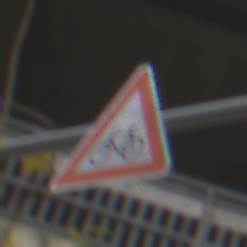
Verkehrszeichen: RadverkehrRechts
Umgebung: Outdoor, Urban
Tageszeit: MorningAfternoon
Wetter: PartlyCloudy
Licht: Natural
Jahreszeit: NotSpecified
Kontrast: LowContrast